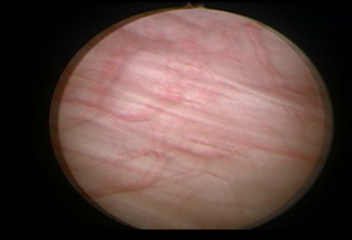
Modality: WLC
Class: Normal mucosa
Bladder cancer association: No